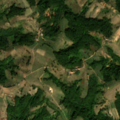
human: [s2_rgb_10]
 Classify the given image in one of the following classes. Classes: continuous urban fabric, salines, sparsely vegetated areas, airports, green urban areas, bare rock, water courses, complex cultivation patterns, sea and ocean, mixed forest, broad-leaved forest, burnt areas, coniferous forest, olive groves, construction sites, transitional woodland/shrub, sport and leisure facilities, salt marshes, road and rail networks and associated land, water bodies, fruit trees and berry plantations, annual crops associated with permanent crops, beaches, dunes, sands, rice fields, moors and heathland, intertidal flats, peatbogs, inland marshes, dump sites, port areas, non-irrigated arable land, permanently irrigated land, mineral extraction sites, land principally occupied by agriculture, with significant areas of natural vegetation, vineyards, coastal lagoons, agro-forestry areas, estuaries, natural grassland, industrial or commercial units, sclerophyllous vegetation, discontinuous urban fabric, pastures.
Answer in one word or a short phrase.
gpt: land principally occupied by agriculture, with significant areas of natural vegetation, broad-leaved forest, transitional woodland/shrub